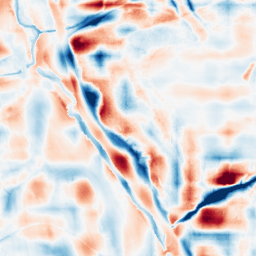
Category: wavelet
Decomposition family: wavelet_reverse_biorthogonal
Decomposition parameters: wavelet: rbio5.5
level: 5
Upsampling method: cubic_catmull_rom
Upsampling parameters: scale: 4
Upsampling scale: 4